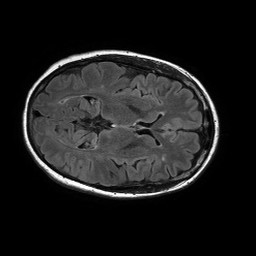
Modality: FLAIR
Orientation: axial
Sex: female
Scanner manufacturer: philips
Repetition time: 11 s
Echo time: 0.125 s